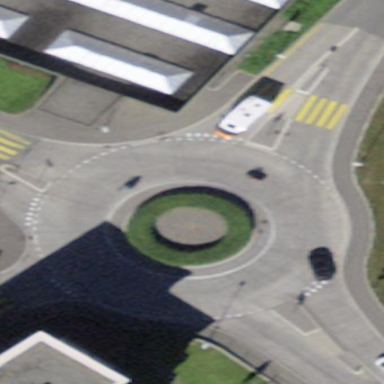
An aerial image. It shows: Primary highway with concrete surface leading to roundabout.